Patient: sex M, age 36
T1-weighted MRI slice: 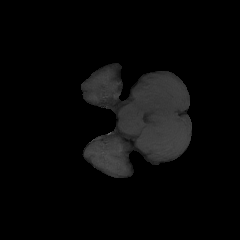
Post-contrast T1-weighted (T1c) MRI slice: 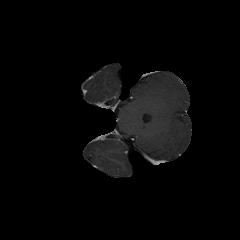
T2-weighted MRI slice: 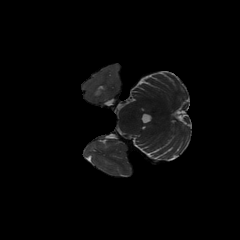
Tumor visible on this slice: yes
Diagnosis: Glioblastoma, IDH-wildtype
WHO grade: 4